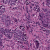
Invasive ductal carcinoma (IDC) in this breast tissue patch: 1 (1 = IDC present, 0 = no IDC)